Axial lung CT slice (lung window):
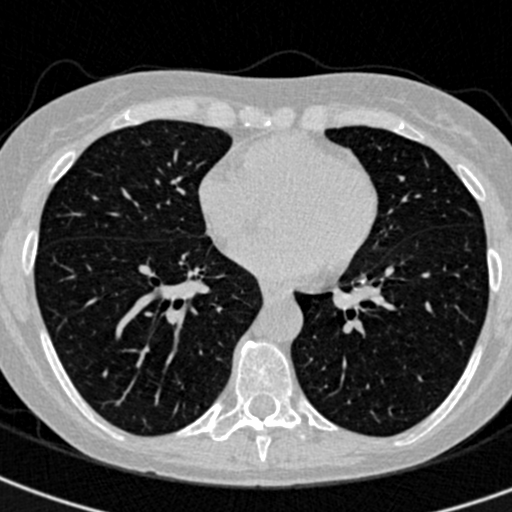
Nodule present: no